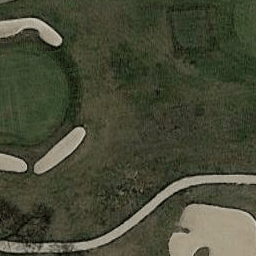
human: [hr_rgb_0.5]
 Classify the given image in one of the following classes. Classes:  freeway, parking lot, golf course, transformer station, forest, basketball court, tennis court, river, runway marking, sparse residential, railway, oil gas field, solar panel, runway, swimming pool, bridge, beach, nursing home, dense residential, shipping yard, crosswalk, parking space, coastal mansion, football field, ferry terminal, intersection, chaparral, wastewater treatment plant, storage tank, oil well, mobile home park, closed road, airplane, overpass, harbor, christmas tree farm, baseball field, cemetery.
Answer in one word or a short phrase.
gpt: golf course